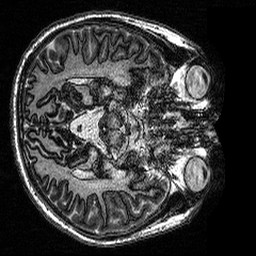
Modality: MP2RAGE
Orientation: axial
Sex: male
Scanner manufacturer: siemens
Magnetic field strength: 3 T
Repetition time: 5 s
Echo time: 0.00292 s